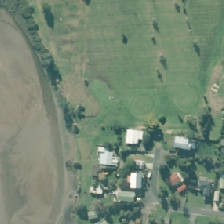
Land cover: urban_parkland